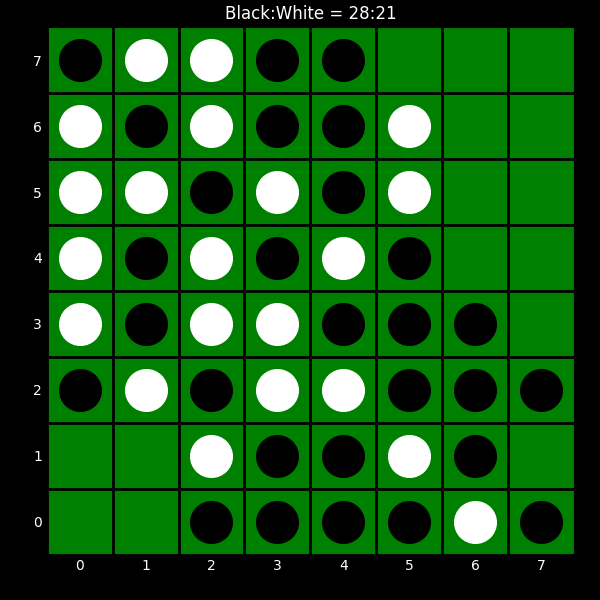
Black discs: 28
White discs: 21